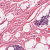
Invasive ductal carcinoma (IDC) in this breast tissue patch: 0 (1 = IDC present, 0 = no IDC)